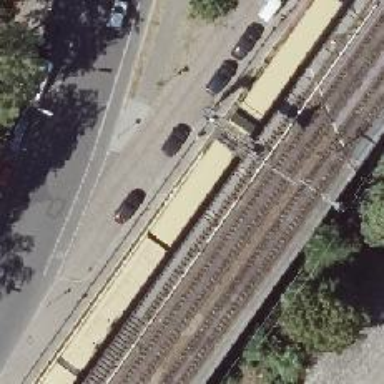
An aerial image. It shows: Viaduct bridge carrying electrified light rail. The railway is built with ballastless technology.